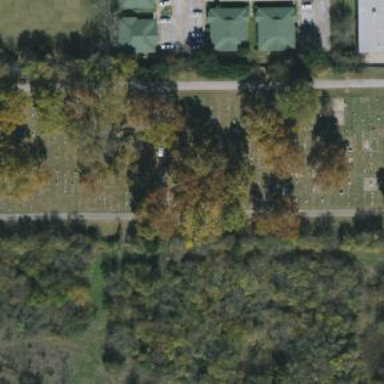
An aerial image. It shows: Cemetery.